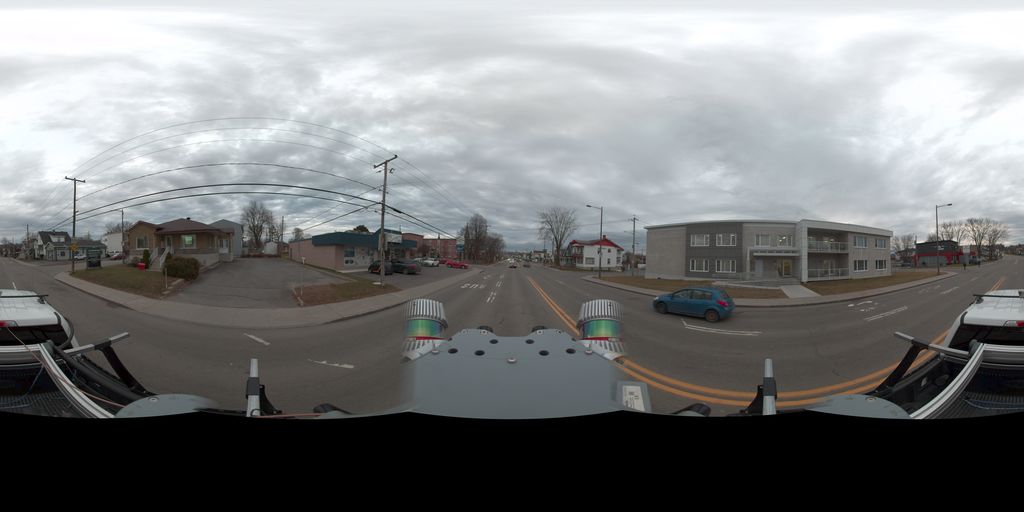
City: quebec_city